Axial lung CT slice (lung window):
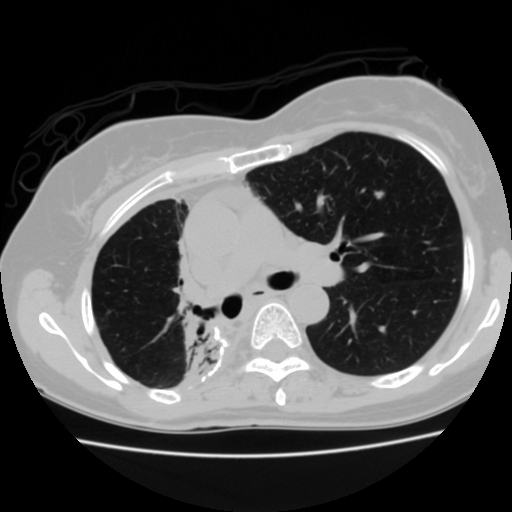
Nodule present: yes
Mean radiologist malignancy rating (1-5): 2.75